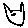
Label: cat